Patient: sex F, age 56
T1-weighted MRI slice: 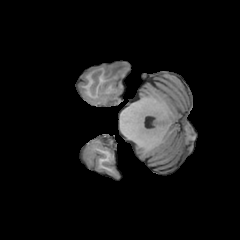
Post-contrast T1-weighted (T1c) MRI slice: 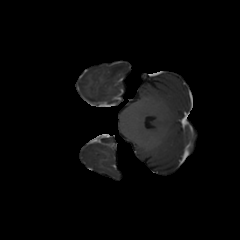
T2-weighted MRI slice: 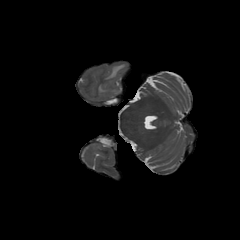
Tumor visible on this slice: yes
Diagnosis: Glioblastoma, IDH-wildtype
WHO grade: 4